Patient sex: M
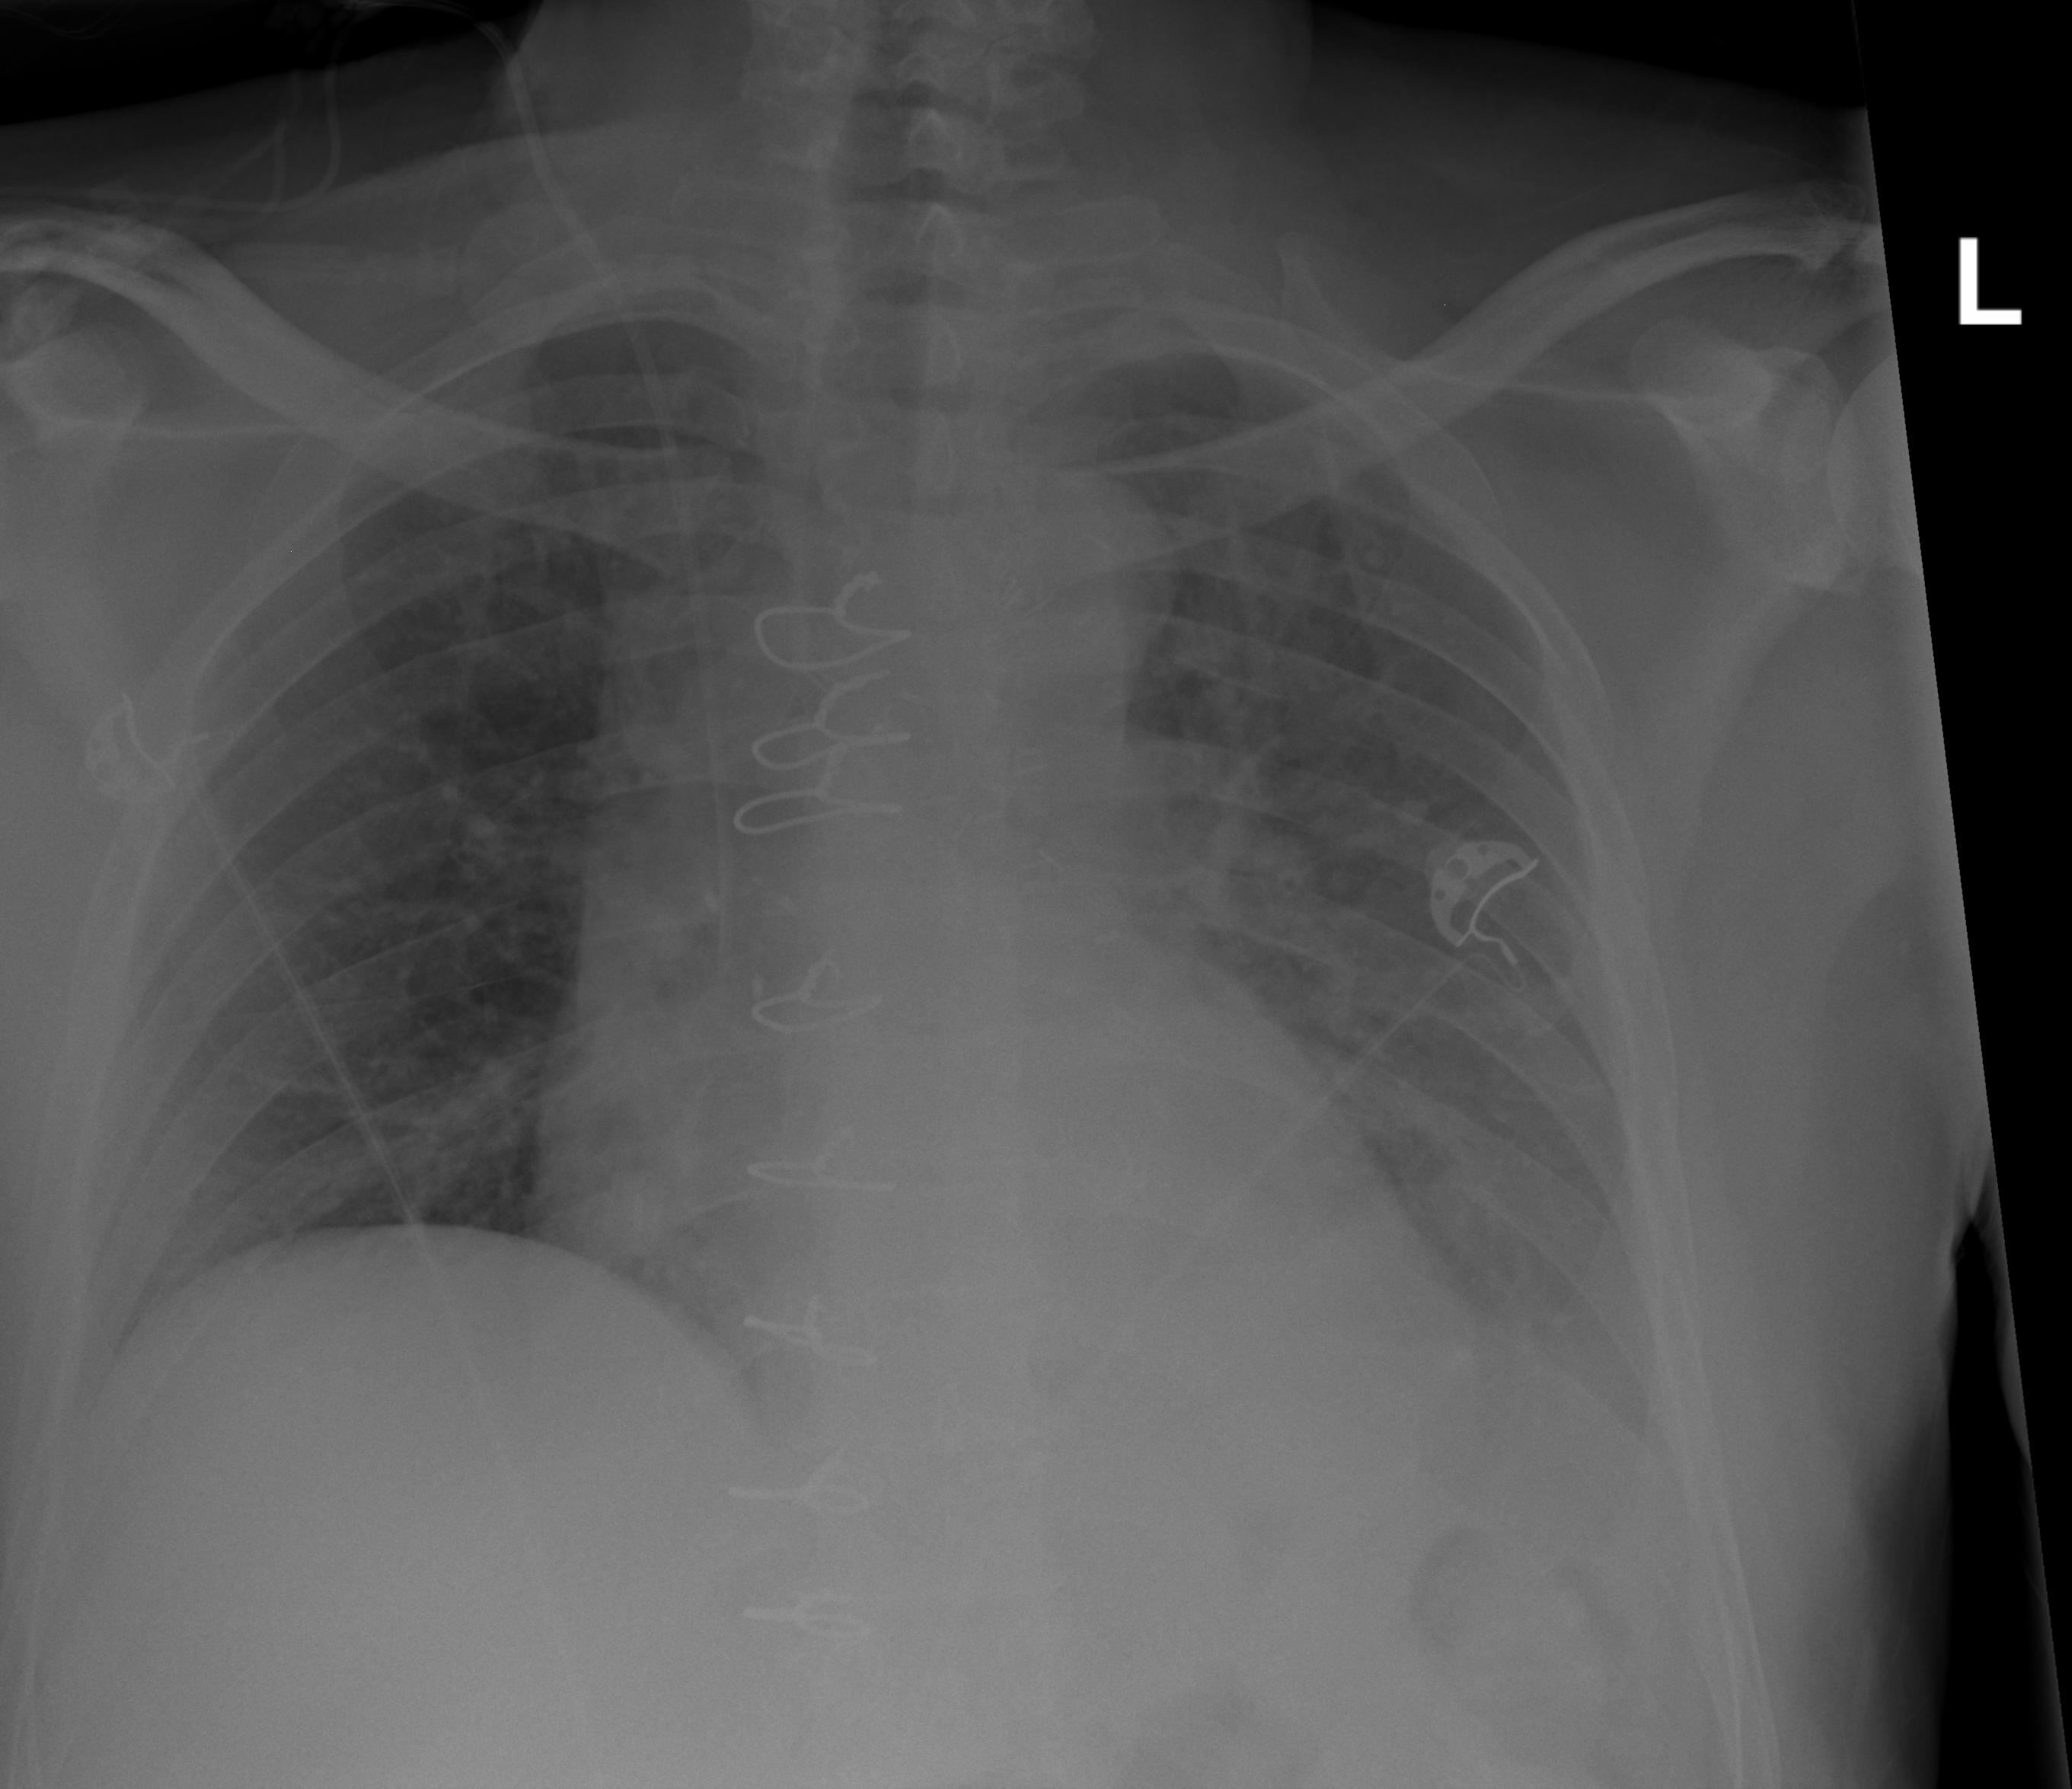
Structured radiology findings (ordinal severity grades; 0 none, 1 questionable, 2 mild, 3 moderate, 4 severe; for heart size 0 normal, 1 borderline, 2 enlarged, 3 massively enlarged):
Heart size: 1
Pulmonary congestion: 0
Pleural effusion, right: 0
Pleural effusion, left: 2
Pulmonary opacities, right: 0
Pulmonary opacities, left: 0
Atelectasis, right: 0
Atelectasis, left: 0